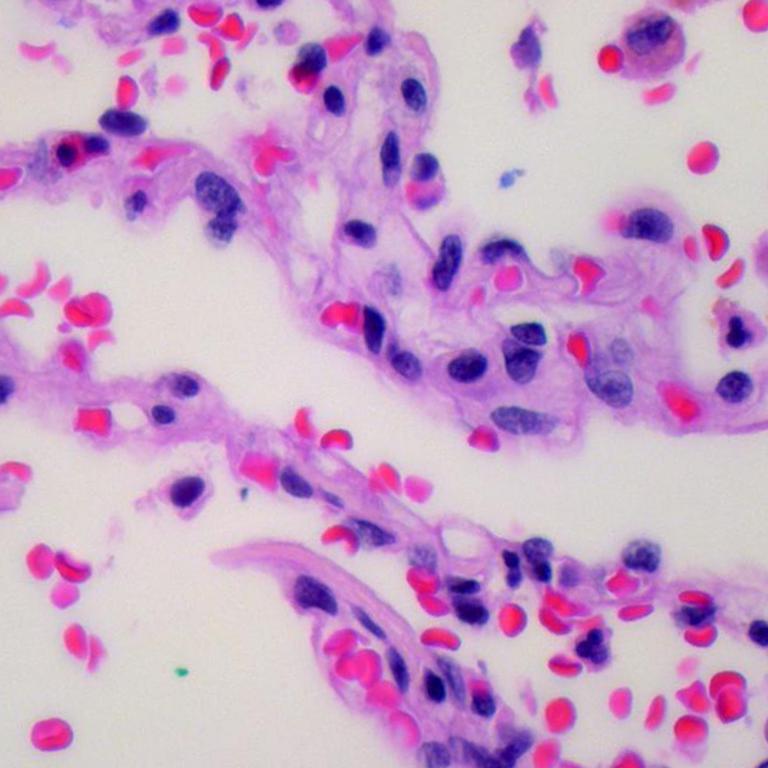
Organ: lung
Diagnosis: benign